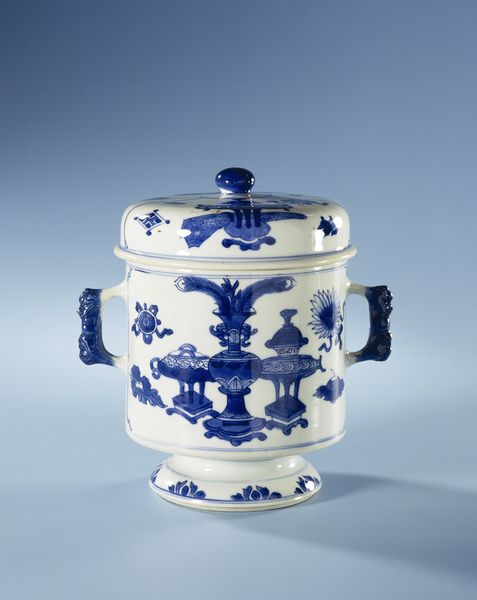
Titel: Dekselpot op een hoge voet, in blauw beschilderd met kostbaarheden
Standort: Amsterdam
Institution: Rijksmuseum
Schlagwörter: blanc, porcelaine, fleur, vase, bleu, verre, dessin, photographie, motif, pot, chine, asie, decor, serpent, décoration, couvercle, hanse, broc